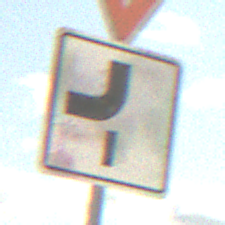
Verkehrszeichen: VerlaufVorfahrtsstrasse7
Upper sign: VorfahrtGewaehren
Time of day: Midday
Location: Outdoor (Beach)
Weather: PartlyCloudy
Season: NotSpecified
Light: Natural